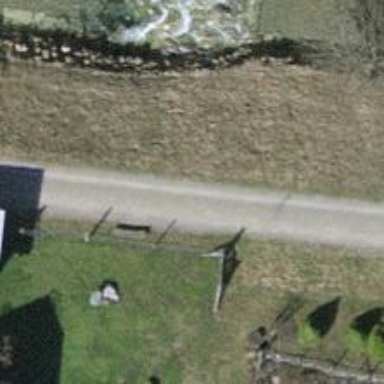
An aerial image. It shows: Brown bench in the vicinity.